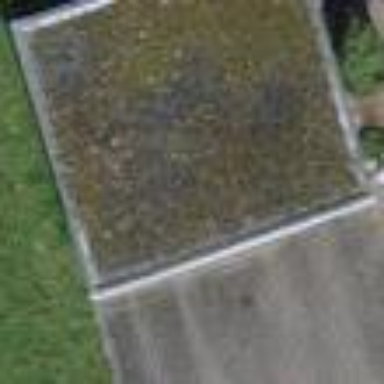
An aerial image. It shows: Building with flat roof.